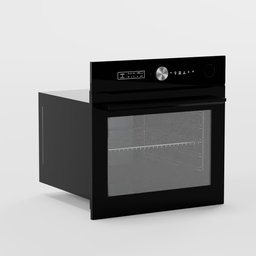
Label: appliances